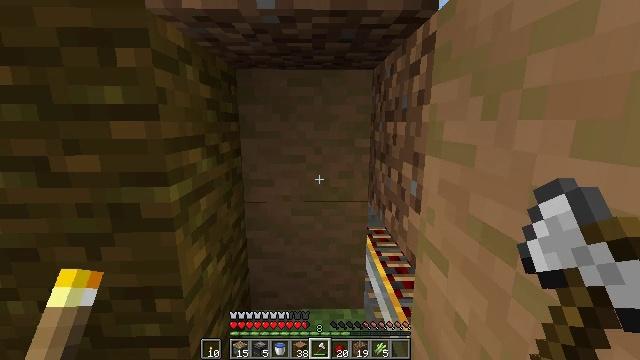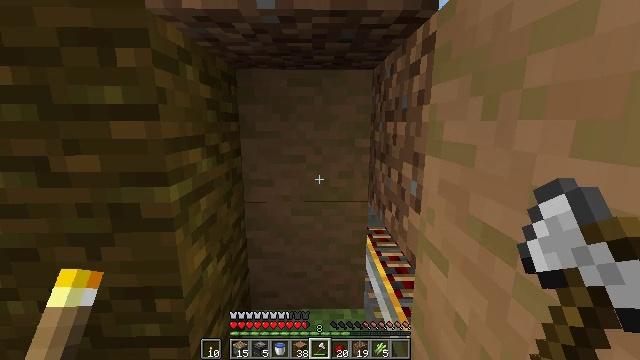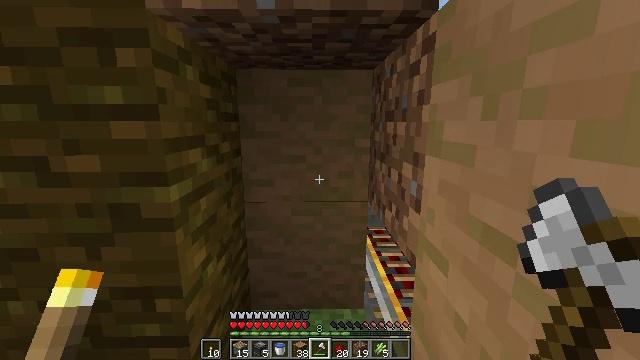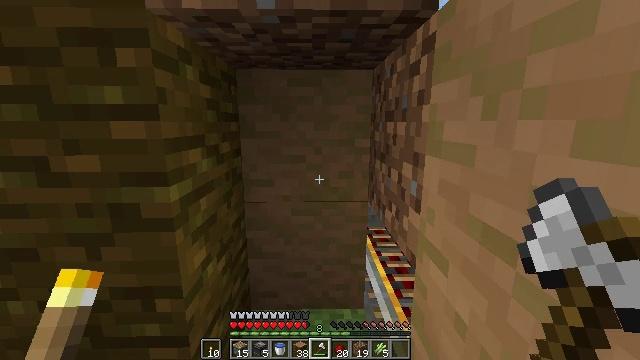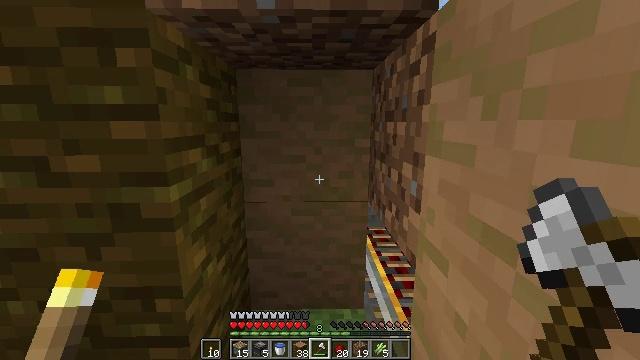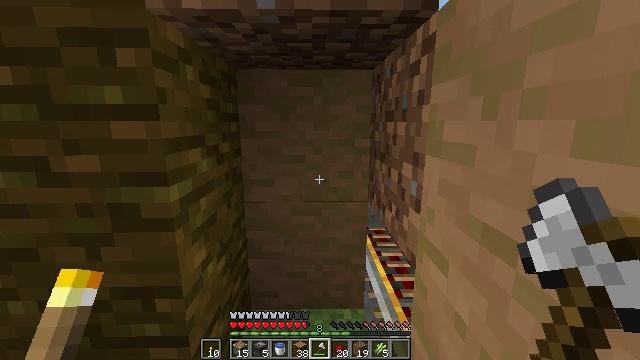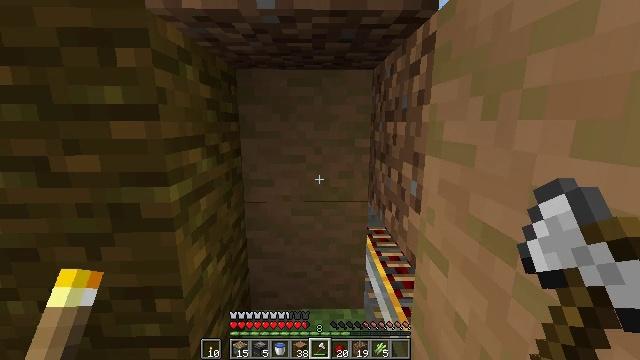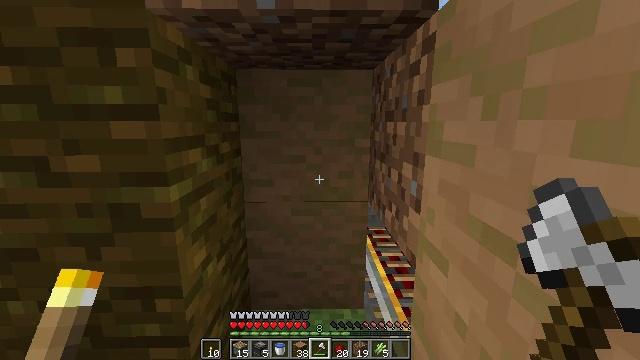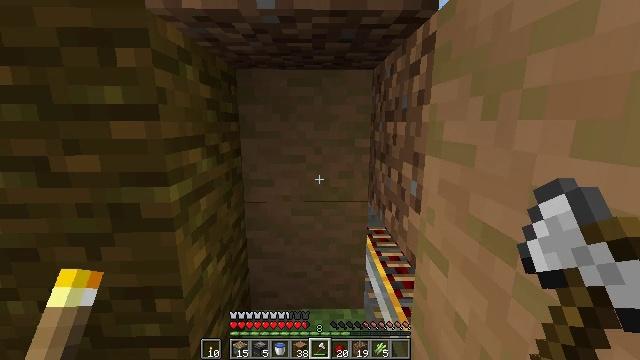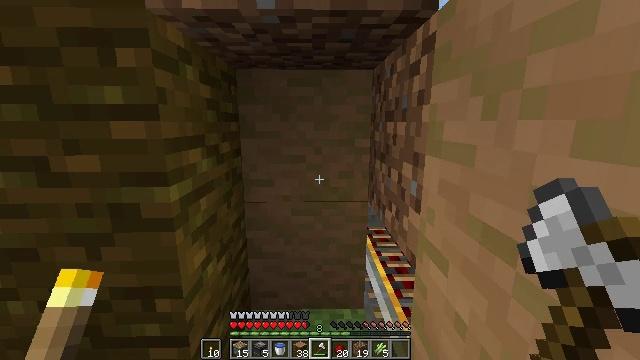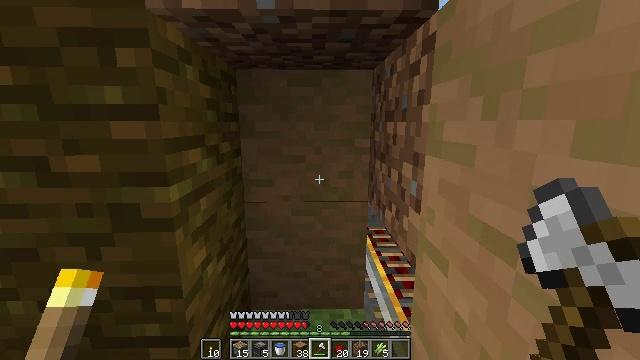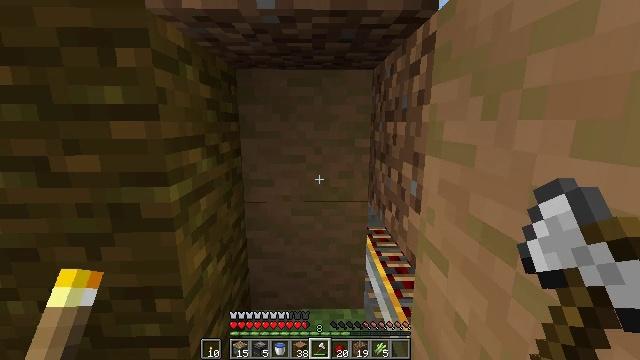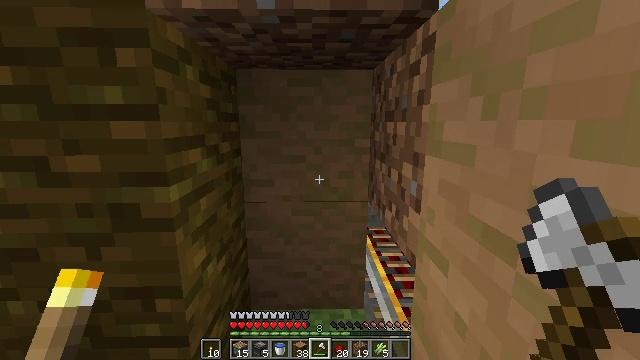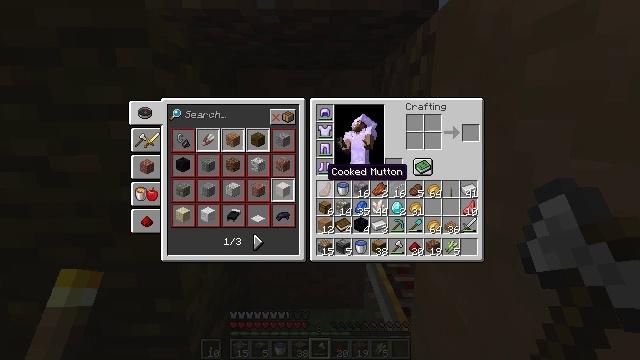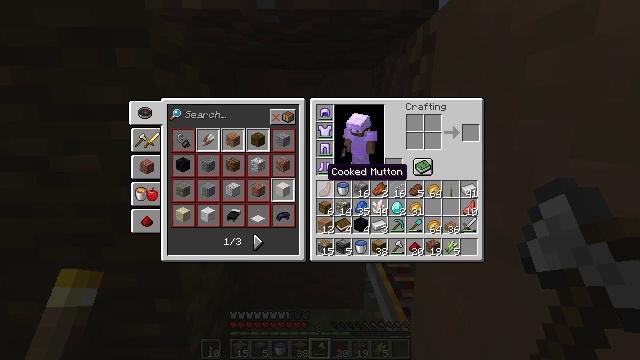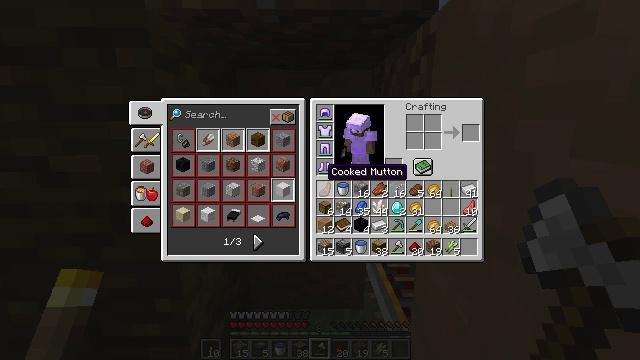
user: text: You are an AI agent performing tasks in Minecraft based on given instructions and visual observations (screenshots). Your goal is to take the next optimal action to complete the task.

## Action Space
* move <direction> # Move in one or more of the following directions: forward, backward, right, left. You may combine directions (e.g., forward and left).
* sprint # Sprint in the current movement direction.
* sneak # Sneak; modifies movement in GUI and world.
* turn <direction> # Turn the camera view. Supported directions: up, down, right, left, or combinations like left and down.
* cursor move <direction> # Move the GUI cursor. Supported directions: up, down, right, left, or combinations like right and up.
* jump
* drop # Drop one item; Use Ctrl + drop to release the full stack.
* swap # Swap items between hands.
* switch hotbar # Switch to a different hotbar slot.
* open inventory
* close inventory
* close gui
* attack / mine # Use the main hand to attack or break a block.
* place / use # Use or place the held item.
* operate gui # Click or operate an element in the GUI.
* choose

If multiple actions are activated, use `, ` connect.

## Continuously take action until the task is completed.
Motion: motion action
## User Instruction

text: Collect the stripped jungle log from the tree.
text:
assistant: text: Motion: no_op
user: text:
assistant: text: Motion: no_op
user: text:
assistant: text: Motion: no_op
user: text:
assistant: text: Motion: no_op
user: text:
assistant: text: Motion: no_op
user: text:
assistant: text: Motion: no_op
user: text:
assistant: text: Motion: no_op
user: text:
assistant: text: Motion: no_op
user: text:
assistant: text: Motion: no_op
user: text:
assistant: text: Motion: no_op
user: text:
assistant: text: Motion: no_op
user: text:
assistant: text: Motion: no_op
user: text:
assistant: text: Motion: no_op
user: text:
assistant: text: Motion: no_op
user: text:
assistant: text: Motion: open inventory
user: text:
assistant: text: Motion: open inventory
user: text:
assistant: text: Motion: open inventory
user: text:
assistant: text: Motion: no_op
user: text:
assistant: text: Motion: no_op
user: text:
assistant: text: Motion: no_op
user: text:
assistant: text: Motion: no_op
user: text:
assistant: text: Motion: cursor move right
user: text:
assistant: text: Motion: cursor move right and down
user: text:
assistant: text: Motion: cursor move right and down
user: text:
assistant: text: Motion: cursor move right and down
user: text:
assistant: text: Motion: cursor move right and down
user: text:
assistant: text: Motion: cursor move right
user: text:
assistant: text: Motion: cursor move right
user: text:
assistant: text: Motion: no_op
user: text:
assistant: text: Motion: no_op